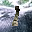
Label: 1